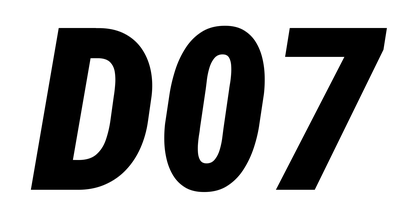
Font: Roboto-Italic_Condensed_Black_Italic